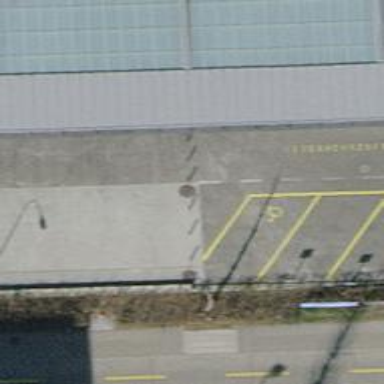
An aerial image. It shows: Bollard barrier.